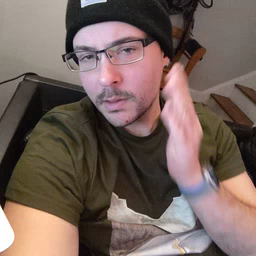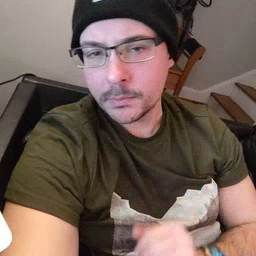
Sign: hair